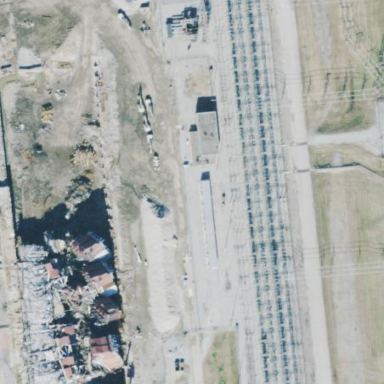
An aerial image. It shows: Power substation.